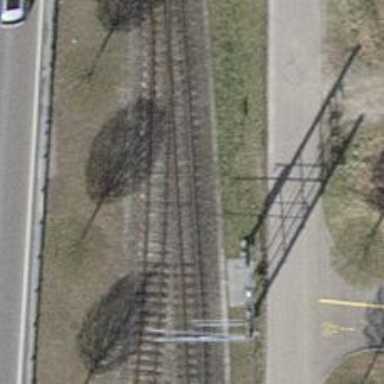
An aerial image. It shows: Narrow gauge railway with electrified contact lines.